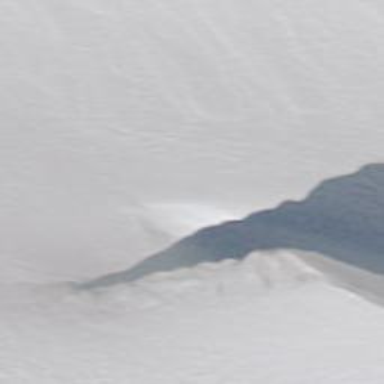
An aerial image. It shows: Crevasse in the natural environment.